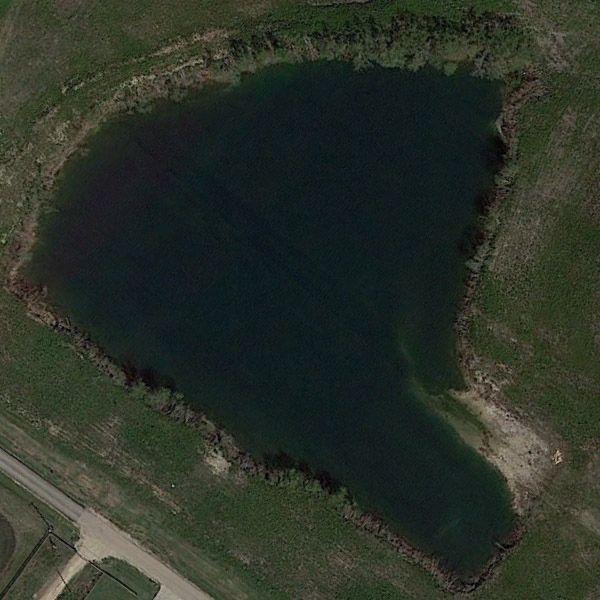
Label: Pond